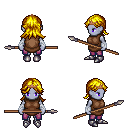
a pixel art fantasy rpg character, female body template, dark elf, purple skin, brown tunic, magenta pants, blonde loose hair, bronze tiara, white cloth bandages, metal boots, spear, four views (front, back, left, right), 2x2 character sprite sheet, small pixel art, hard edges, no anti-aliasing